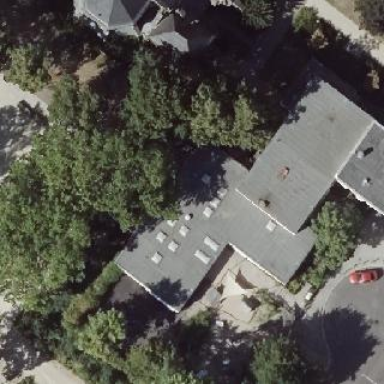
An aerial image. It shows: Kindergarten.